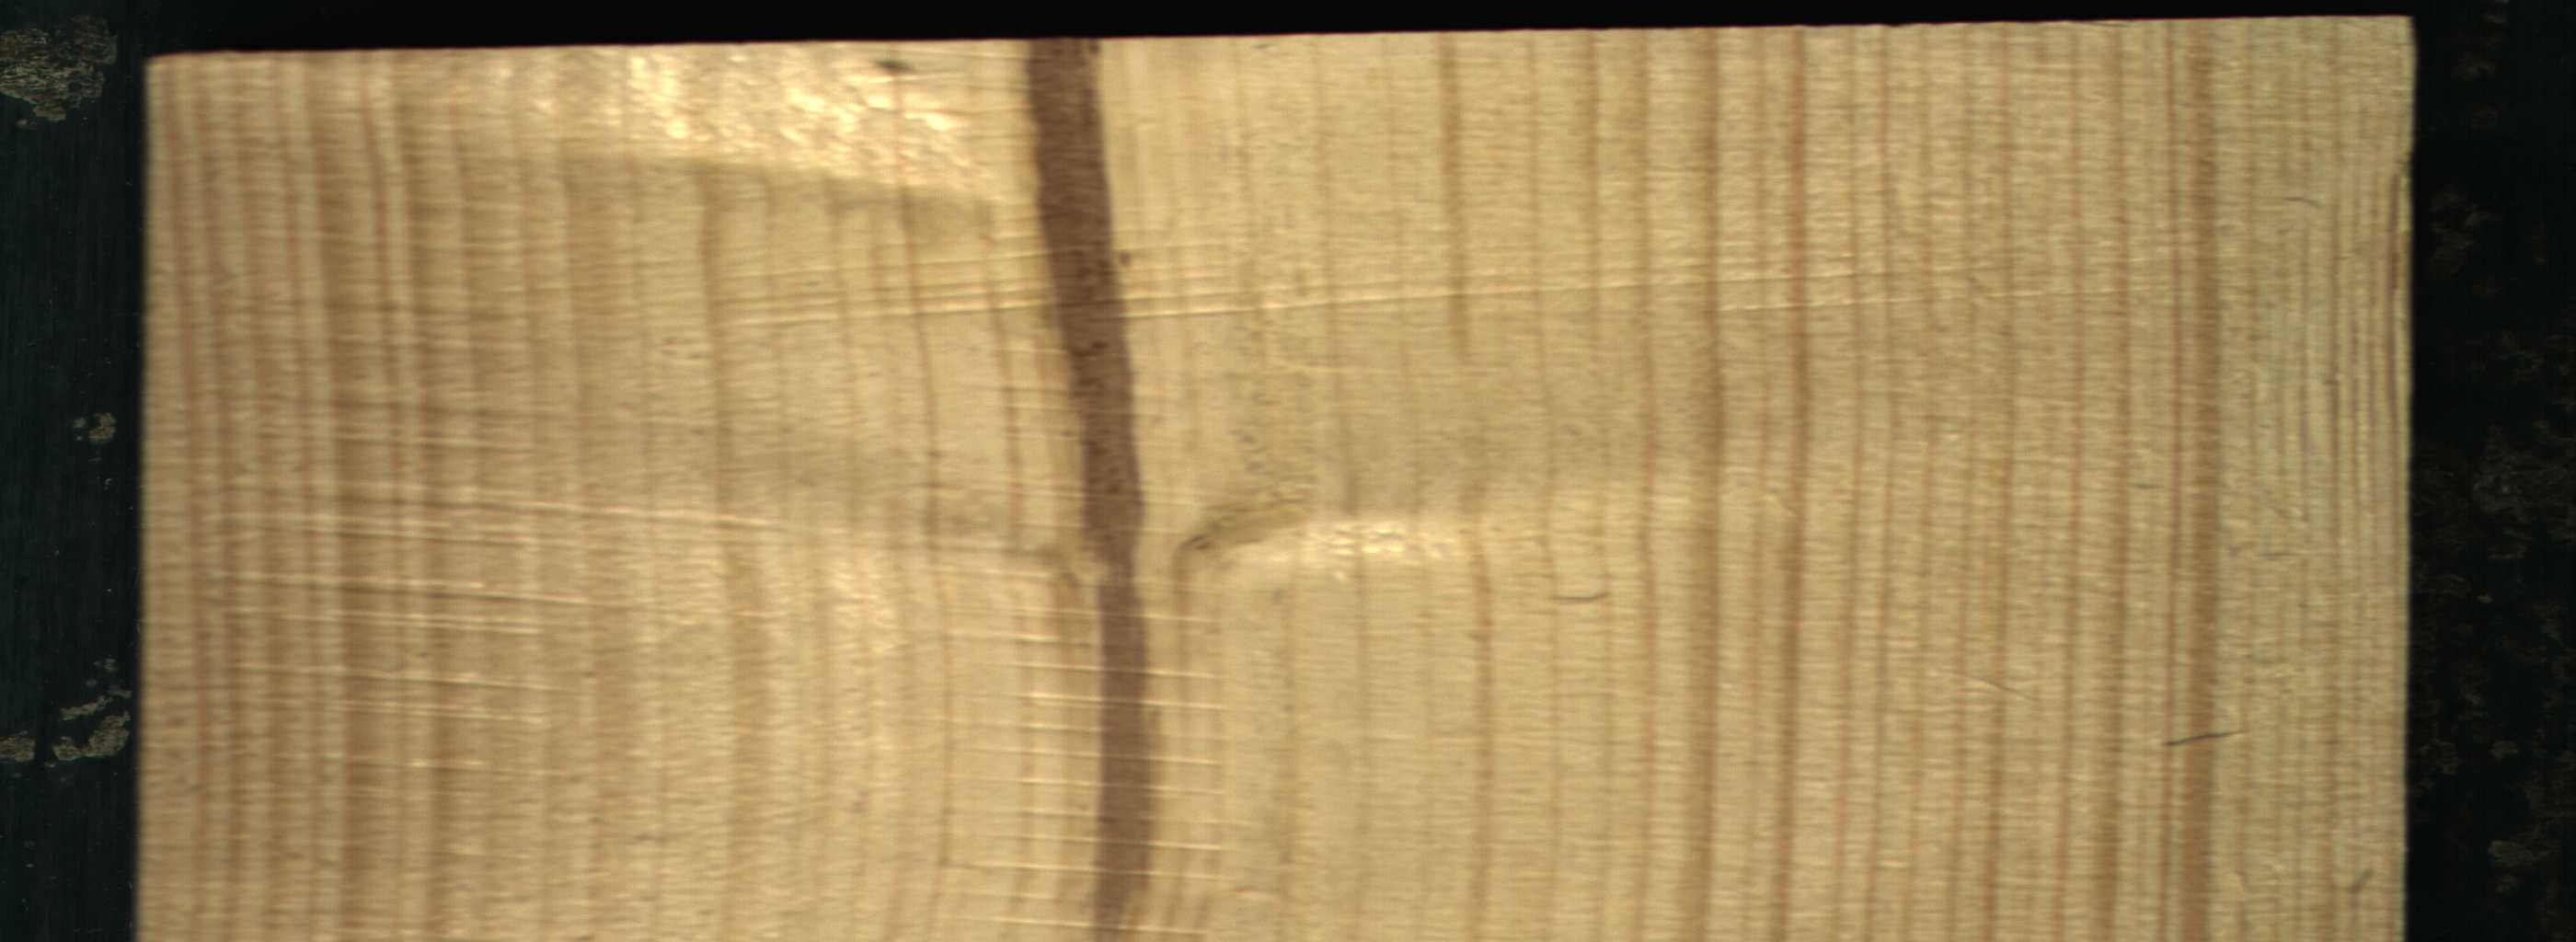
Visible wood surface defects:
Marrow